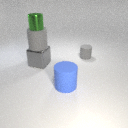
small gray rubber cylinder behind large blue rubber cylinder